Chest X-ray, PA view. Patient: 77 years old, sex M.
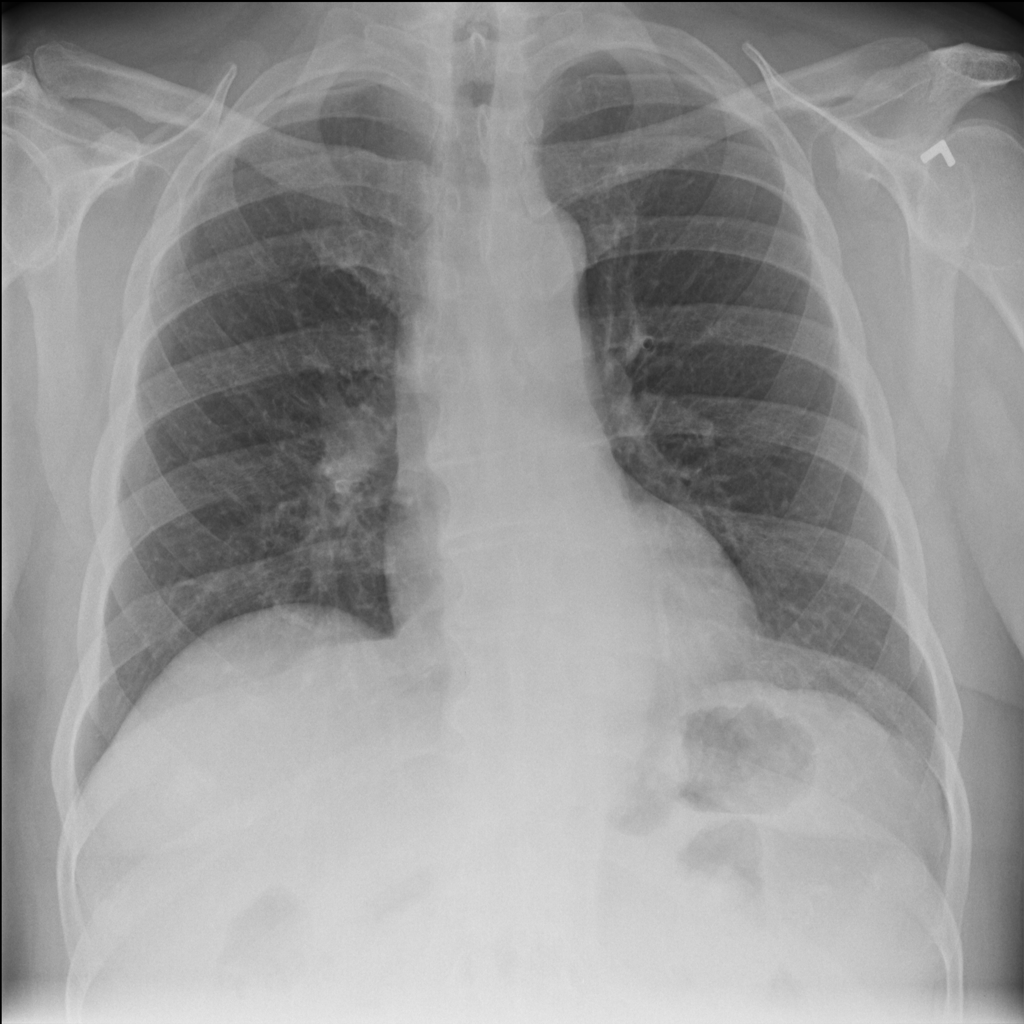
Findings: No Finding